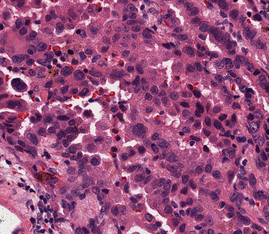
Tumor epithelial tissue: yes
Tumor-associated stroma tissue: yes
Normal tissue: no